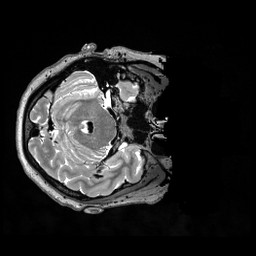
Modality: T2w
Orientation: axial
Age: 49
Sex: female
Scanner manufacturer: siemens
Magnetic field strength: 3 T
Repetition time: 3.2 s
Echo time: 0.562 s